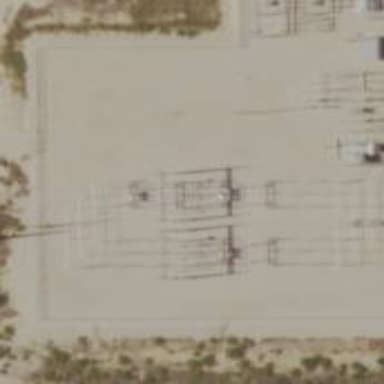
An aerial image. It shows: Switch used for power control.